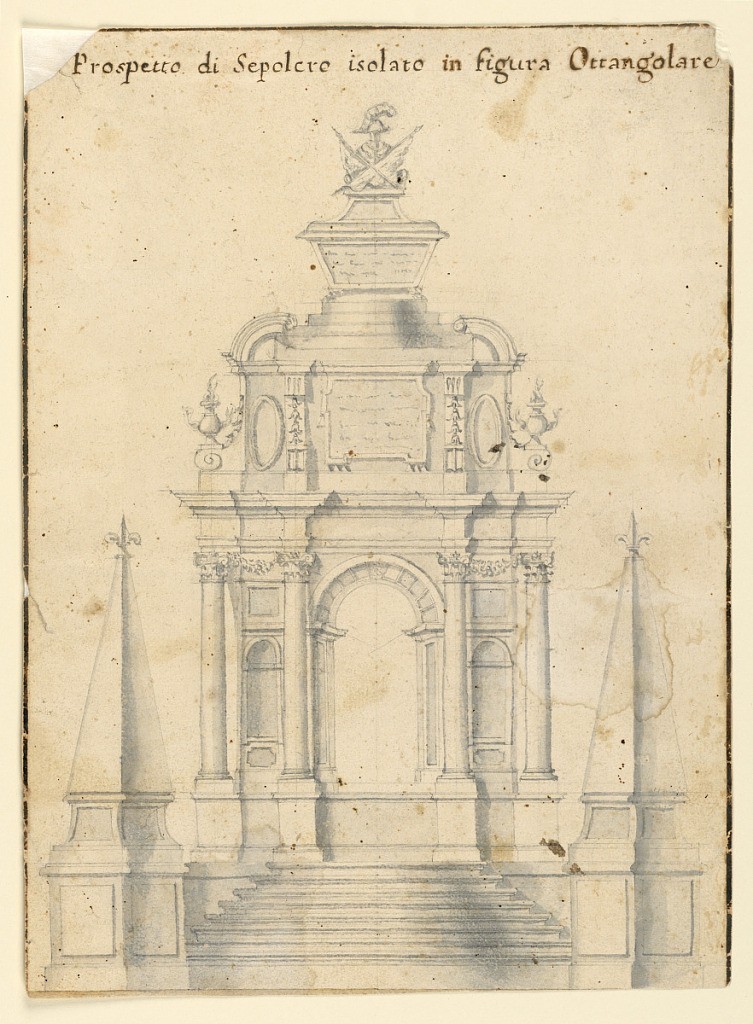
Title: Elevation of a Sepulcher Monument
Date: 1700–1750
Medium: Graphite, pen and gray ink, brush and gray wash on off-white laid paper
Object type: Drawing
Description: A flight of stairs flanks by obelisks topped by fleur de lys leads to a triumphal arch upon which is a casket with trophy.